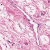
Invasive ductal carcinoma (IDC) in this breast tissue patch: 0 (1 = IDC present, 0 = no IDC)